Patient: sex M, age 24
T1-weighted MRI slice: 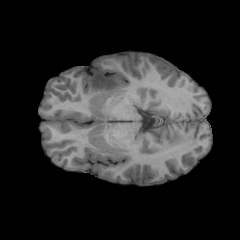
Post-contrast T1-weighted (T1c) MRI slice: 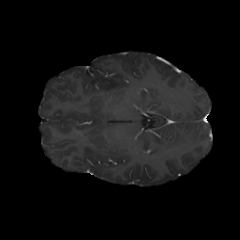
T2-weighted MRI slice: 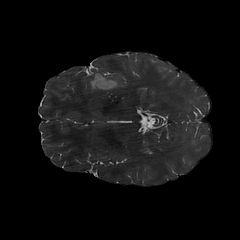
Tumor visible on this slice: yes
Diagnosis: Astrocytoma, IDH-mutant
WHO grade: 2